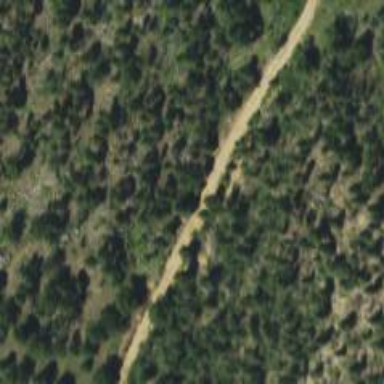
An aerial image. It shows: Excellent visible track road.